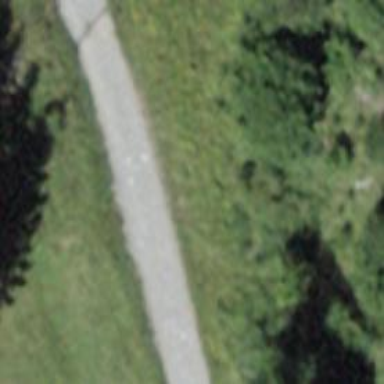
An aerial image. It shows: Gravel track with grade2 tracktype.